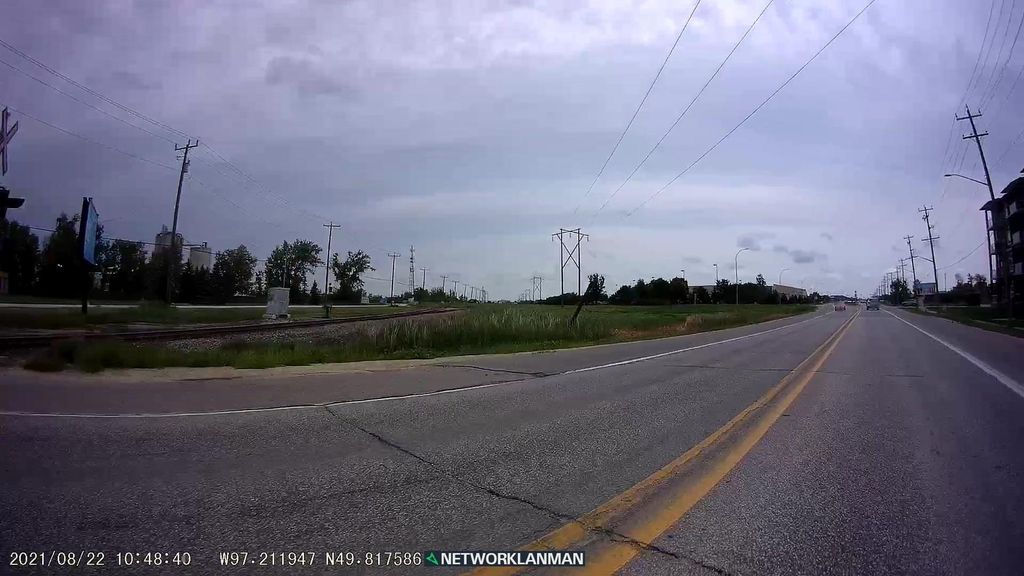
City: winnipeg